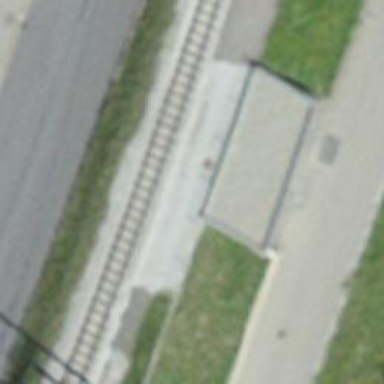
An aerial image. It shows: Narrow-gauge railway track with one electrified contact line.